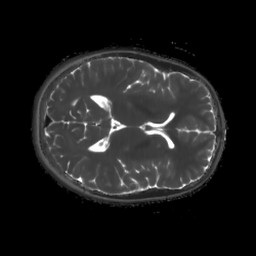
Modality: T2map
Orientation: axial
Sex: female
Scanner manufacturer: siemens
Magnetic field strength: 3 T
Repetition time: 4 s